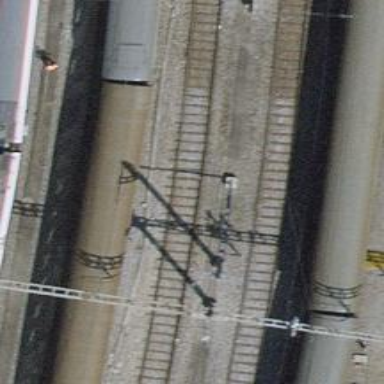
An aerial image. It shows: Rail yard with electrified rails and single track.